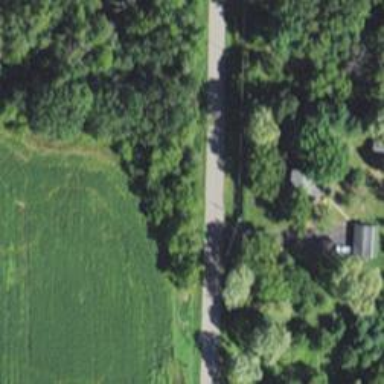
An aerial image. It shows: Culvert tunnel.